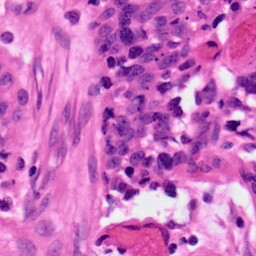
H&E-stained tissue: Ovarian